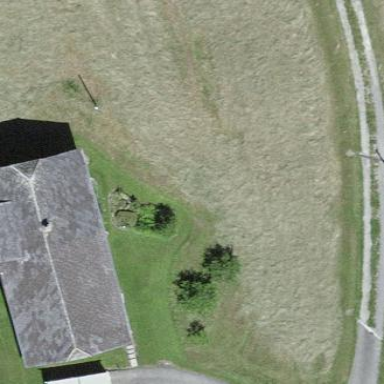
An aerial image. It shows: Farm building.